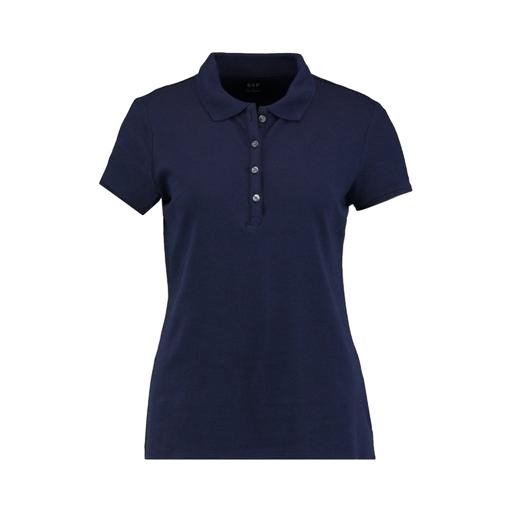
blue skinny-fit stretch polo shirt, blue skinny-fit polo shirt, skinny-fit stretch polo shirt, white background